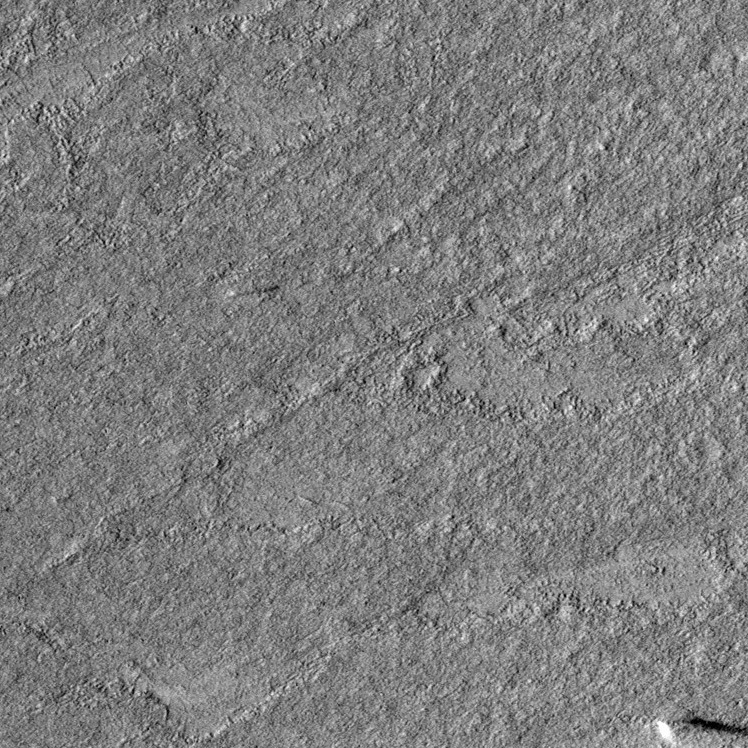
Label: dustdevil